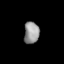
Tissue: lung
Cell type: Epithelial cells
Senescence score: 0.6597
Nuclear area (px): 323
Mean DAPI intensity: 150.892